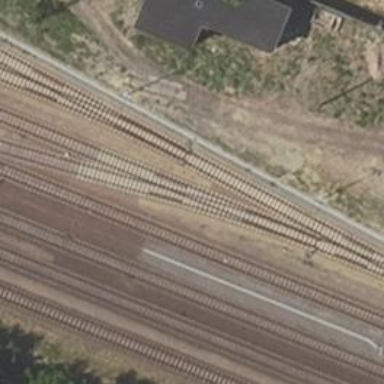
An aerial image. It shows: Railway siding with rails.